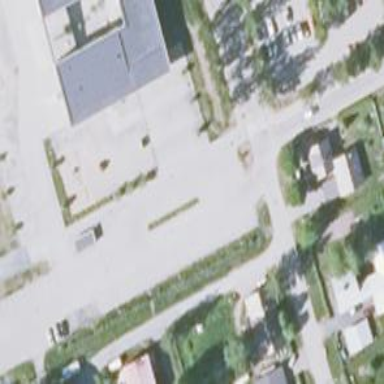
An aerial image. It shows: Uncontrolled road crossing.